Field crop: maize
Growth stage: 2
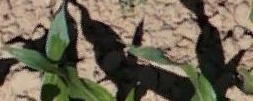
Species: maize